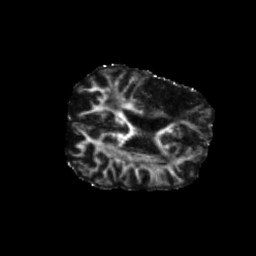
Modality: FA
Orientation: axial
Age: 75
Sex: male
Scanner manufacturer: siemens
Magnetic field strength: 3 T
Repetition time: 5.25 s
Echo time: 0.08 s